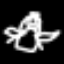
Label: angel